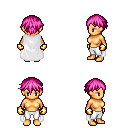
a pixel art fantasy rpg character, female body template, human, tanned skin, white cape, white pants, pink short bangs hairstyle, gold gloves, four views (front, back, left, right), 2x2 character sprite sheet, small pixel art, hard edges, no anti-aliasing